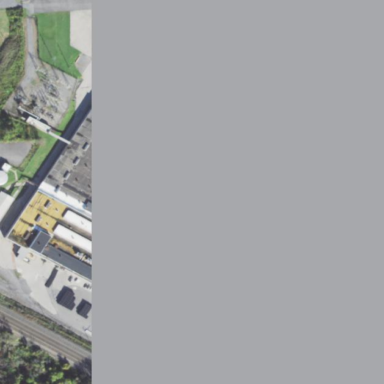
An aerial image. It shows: Industrial building.